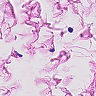
Metastatic tissue present: no